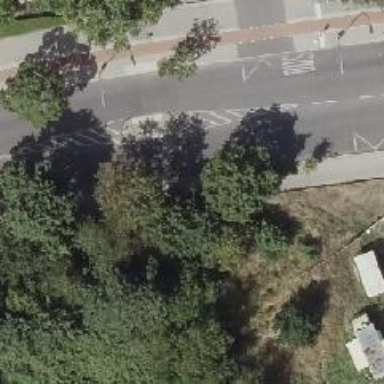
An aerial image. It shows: Unmarked crossing with pedestrian island.